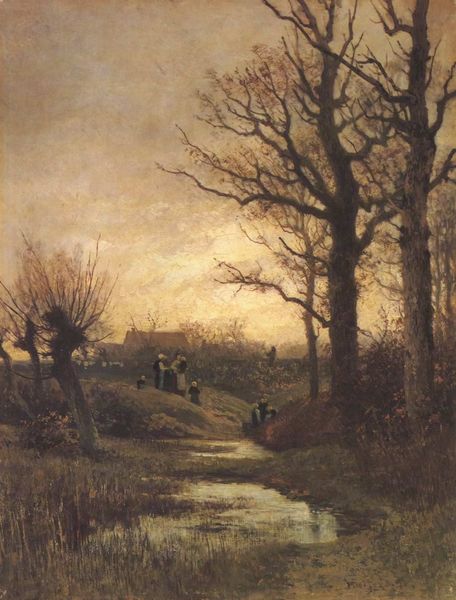
Titel: Münster (Westf.), Münsterländische Landschaft
Künstler: Heinrich Deiters
Standort: Münster
Institution: Stadtsparkasse
Schlagwörter: baum, blau, blätter, dunkel, gemälde, gruppe, himmel, laub, mann, schatten, wasser, weiß, wolken, aquarell, baumstämme, bäume, fluss, frauen, gelb, grün, landschaft, menschen, see, teich, ufer, äste, abend, braun, frankreich, frau, grau, licht, männer, nacht, orange, schwarz, vordergrund, dach, gras, haus, rasen, rot, weg, wiese, wolke, beige, hochformat, leute, malerei, alt, kleidung, mensch, tod, holland, niederlande, öl, ast, bach, baumstamm, dämmerung, feld, felder, flusslauf, gräser, horizont, häuser, hügel, kalt, morgen, nass, natur, schilf, sonnenaufgang, spiegelung, stamm, strauch, weide, zweige, busch, büsche, gewässer, sonne, sträucher, wiesen, land, realismus, familie, kind, personen, blatt, person, pflanzen, england, rosa, wald, anhöhe, bauern, kinder, weiher, deutschland, pfütze, liebe, düster, ansicht, acker, trocken, warm, dürre, farben, verlassen, öde, dorf, dächer, allee, farbe, nebel, sonnenuntergang, kahl, monochrom, bauernhof, herbst, hof, winter, ausflug, idylle, silhouette, farblos, grisaille, böschung, flus, friedrich, romantik, staffage, steg, stämme, melancholie, stimmung, abendrot, frühling, grashalme, abendstimmung, pfützen, vanitas, hell dunkel, hintegrund, weiden, spaziergang, abschied, heide, wandern, rinnsal, kälte, zentralperspektive, leinwand, sumpf, hallo, wurzeln, moor, romantisch, tümpel, karg, geäst, brauntöne, rinde, blattwerk, weier, bachlauf, gehöft, landwirtschaft, eiche, knorrig, barbizon, gestrüpp, mild, rucksack, eichen, deutsche romantik, gegenlicht, röte, abenddämmerung, klee, abendröte, abendlicht, staffagefiguren, trauerweide, erwartung, heimkehr, friedlich, hausdach, ideallandschaft, trist, winte, morgendämmerung, uhde, lorrain, borke, wasserlache, altwasser, brandenburg, stafage, spätherbst, spät, mensc, bauerhof, bildparallelen, bächlein, knorpel, laublos, kopfweide, untergangsstimmung, ulmen, silhoutten, im herbst, abendlcht, absterbende natur, achorn, biedermaierisch, dacgh, einod, flachlan, kalte stimmung, kark, landschaft weiden moor sumpf a, rbeit personenstaffage herbst, romantismus, sikhouette, spiegelnde wasseroberfläche, winterbäume